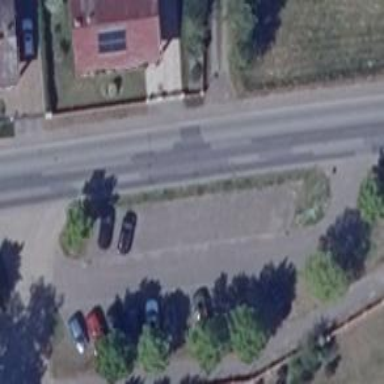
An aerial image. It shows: Parking area with surface.